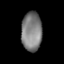
Tissue: lung
Cell type: Endothelial cells
Senescence score: 0.5876
Nuclear area (px): 785
Mean DAPI intensity: 124.814